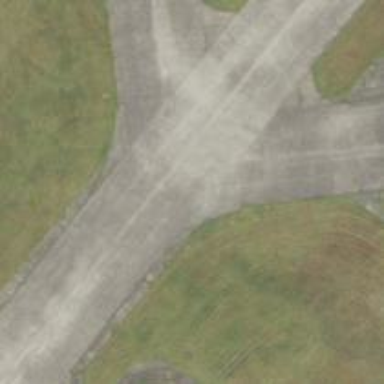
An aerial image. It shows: Asphalt taxiway at the airport.